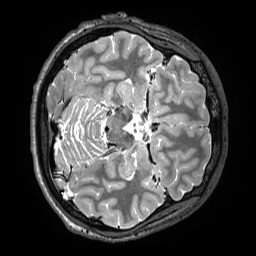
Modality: T2w
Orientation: axial
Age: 28
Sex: male
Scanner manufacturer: siemens
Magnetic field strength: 3 T
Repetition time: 3.2 s
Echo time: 0.563 s